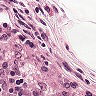
Metastatic tissue present: no